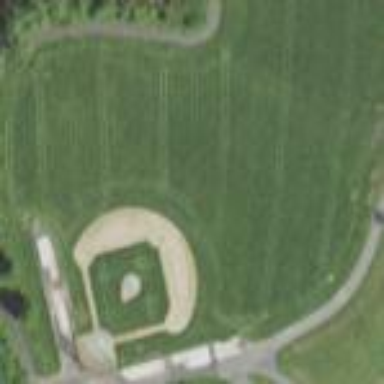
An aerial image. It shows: Baseball pitch for leisure land activities.